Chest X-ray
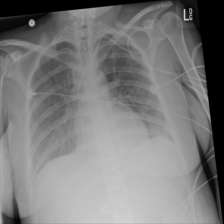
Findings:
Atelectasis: negative
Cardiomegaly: negative
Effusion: negative
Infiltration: negative
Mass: negative
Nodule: negative
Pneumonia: negative
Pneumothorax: negative
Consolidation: negative
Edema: negative
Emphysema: negative
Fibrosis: negative
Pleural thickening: negative
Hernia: negative